Aerial crown-view tile of a tropical tree (Barro Colorado Island, Panama), acquired 20240918:
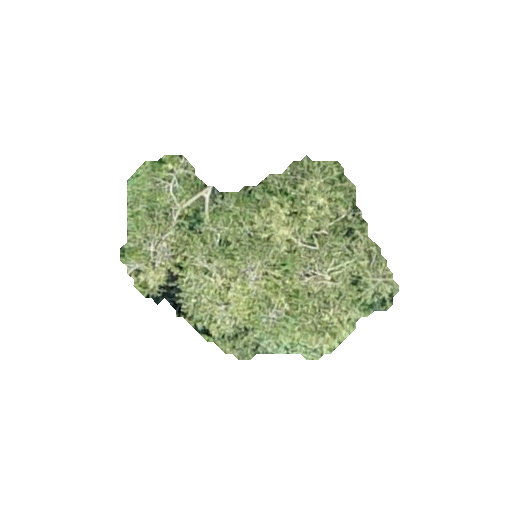
Species: Quararibea stenophylla
GBIF accepted scientific name: Quararibea stenophylla
Crown area: 62.51 m²